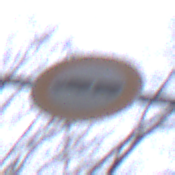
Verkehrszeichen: VerbotLastkraftwagenMitAnhaenger
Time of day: Midday
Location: Outdoor (Nature)
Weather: Overcast
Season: Autumn
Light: Natural